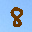
Label: 8